七年级 · 算术
请根据图中提供的信息, 回答下列问题:

(1) 一个水瓶与一个水杯分别是多少元?

（2）某商场出售这样的水瓶和水杯, 为了迎接新年, 商场搞促销活动, 规定：全场打八折．若某单位想要买 5 个水瓶和 20 个水杯, 总共要花多少钱?
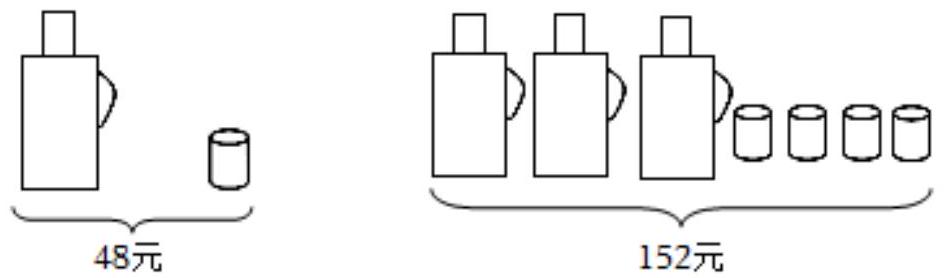
答案: (1) 解：设一个水瓶的价格为 $\mathrm{x}$ 元, 则一个水杯的价格为 $(48-\mathrm{x})$ 元,由题意列方程为: $3 x+4(48-x)=152$,

解得: $x=40$,

$\therefore 48-\mathrm{x}=8$,

综上所述: 一个水瓶 40 元, 一个水杯 8 元.

(2) 解: 需花费用为: $40 \times 0.8 \times 5+8 \times 0.8 \times 20=288$

即, 总共要花 288 元.